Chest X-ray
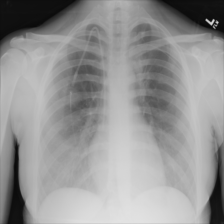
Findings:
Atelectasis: negative
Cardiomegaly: negative
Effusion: negative
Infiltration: positive
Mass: positive
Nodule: negative
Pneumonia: negative
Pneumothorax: negative
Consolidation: negative
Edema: negative
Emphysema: negative
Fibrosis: negative
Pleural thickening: negative
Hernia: negative